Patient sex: M
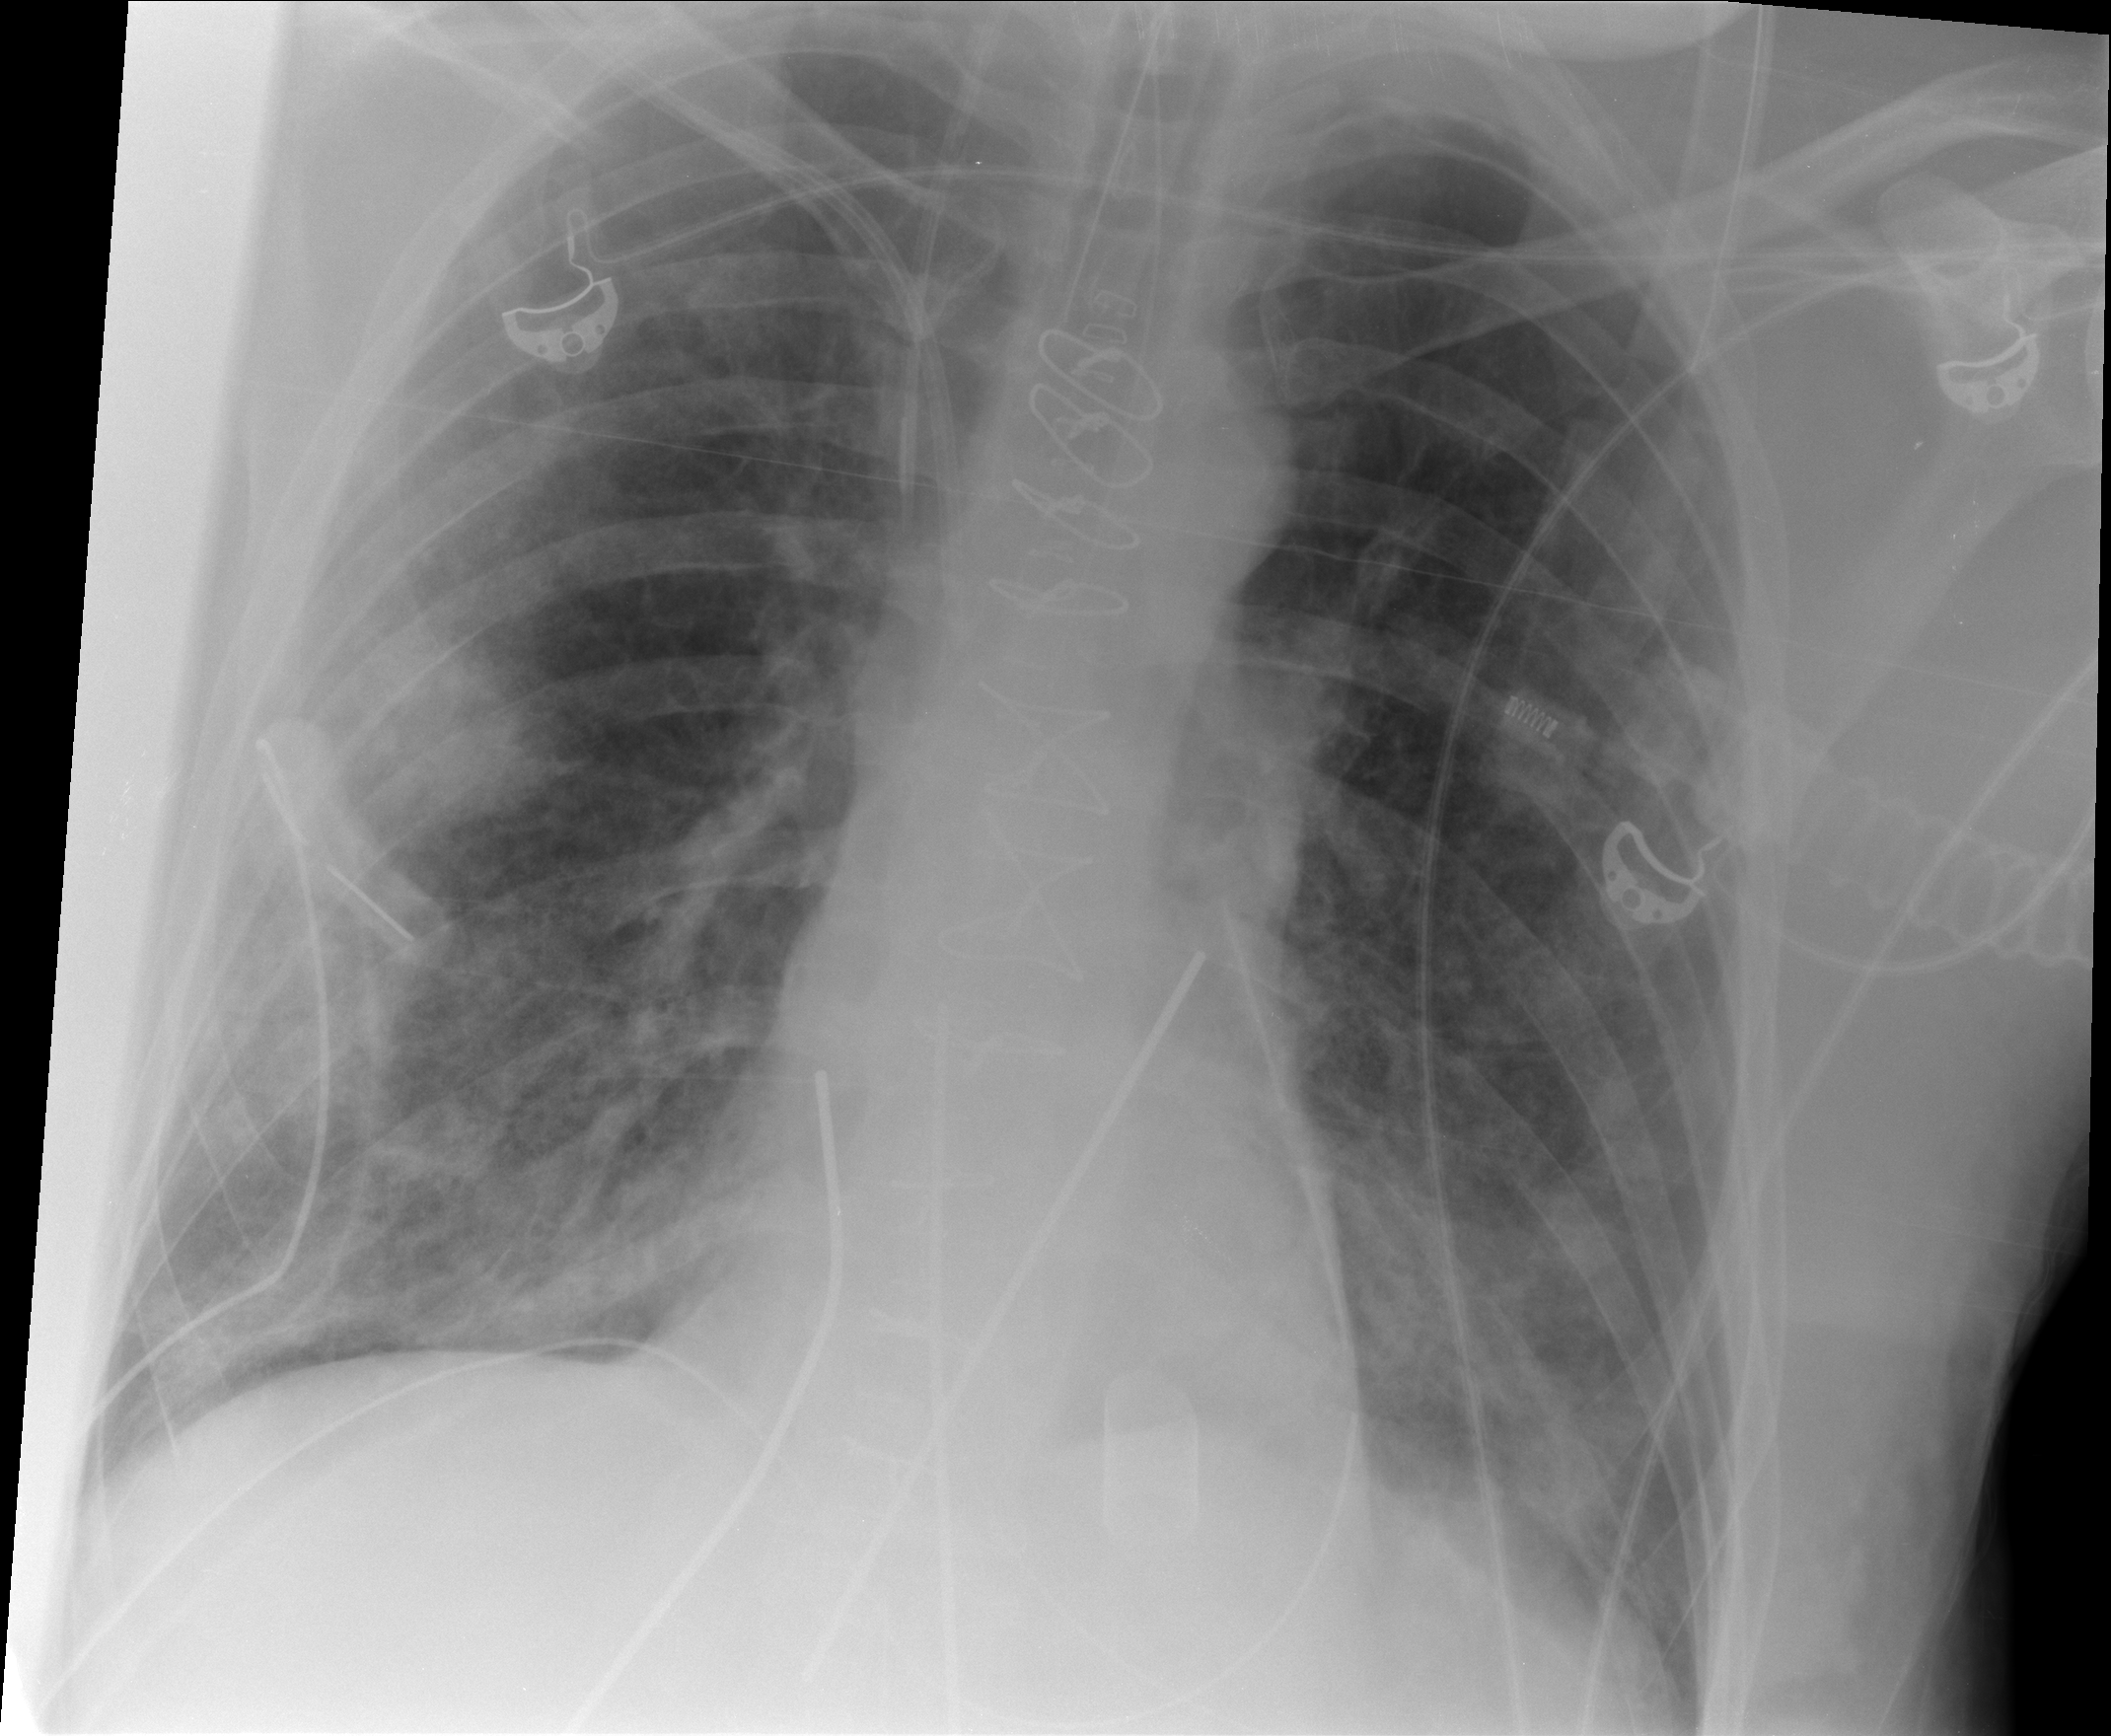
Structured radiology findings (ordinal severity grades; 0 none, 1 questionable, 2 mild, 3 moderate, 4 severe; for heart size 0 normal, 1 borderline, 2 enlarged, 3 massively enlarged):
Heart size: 0
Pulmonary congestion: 3
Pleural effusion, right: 0
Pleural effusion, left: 0
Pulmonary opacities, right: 3
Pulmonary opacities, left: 2
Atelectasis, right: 2
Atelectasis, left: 2